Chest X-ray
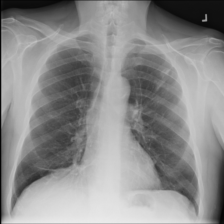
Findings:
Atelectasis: positive
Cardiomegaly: negative
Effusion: negative
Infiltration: negative
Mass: negative
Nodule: negative
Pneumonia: negative
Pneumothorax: negative
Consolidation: negative
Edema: negative
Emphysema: negative
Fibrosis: positive
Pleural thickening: negative
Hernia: negative